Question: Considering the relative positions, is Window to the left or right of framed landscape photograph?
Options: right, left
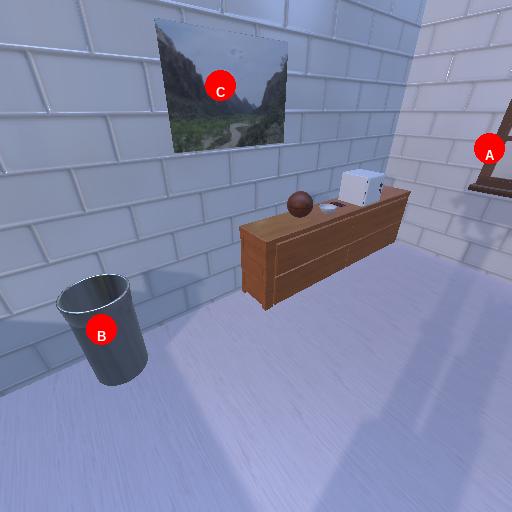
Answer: right